【题型】解答题　【知识点】解析几何　【难度】easy
城市发展，拼“内涵”也要拼“颜值”，近年来，多地持续推进城市绿化，以城市绿化增量提质，擦亮城市生态底色，街头随处可见的“口袋公园”已规划完善，一幅“推窗见绿、出门即景”的美丽画卷正徐徐展开．某市规划四边形空地$OABC$建设“口袋公园”，已知三角形区域$OAC$与$ABC$关于中心道路$AC$对称，在$AC$的中点$P$处规划建一公共厕所．测得$\angle AOC=\alpha$且$\tan\alpha=-2$，点$C$到$OA$的距离为$20$米，$OA=10$米．设计人员方便规划计算，在图纸上以$O$为坐标原点，以直线$OA$为$x$轴建立如图所示平面直角坐标系$xOy$．

\vspace{3pt}
\noindent
(1)求点$P$到$OC$的距离；

\noindent
(2)求出$BC$所在直线方程及该口袋公园的总面积．
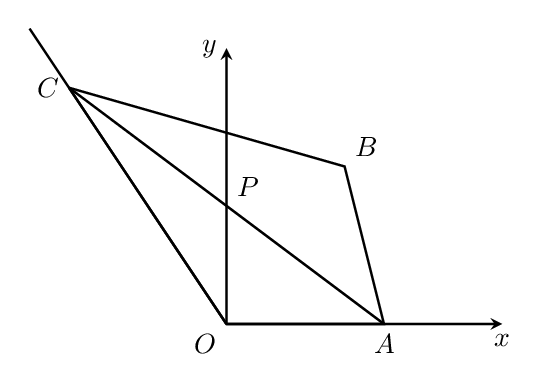
【解答】
\vspace{8pt}
\noindent
\textbf{【答案】}
(1)$2\sqrt{5}$

\noindent
(2)$x+2y-30=0$，$200$平方米

\vspace{3pt}
\noindent
\textbf{【分析】}
(1) 先求$C$点的坐标与直线$OC$的方程，再由点到直线的距离公式可得；

\noindent
(2) 由对称性解得点$B$坐标，可得$BC$所在直线方程，再由对称性将四边形面积转化为求三角形面积求解